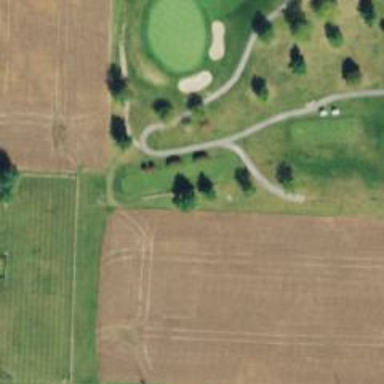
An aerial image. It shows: Path for golf carts.